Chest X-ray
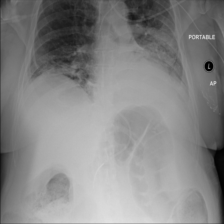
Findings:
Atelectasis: negative
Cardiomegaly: negative
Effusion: negative
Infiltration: positive
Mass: negative
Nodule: negative
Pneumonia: negative
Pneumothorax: negative
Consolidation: negative
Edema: negative
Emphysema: negative
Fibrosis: negative
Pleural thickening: negative
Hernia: negative